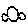
Label: car